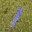
Label: 1